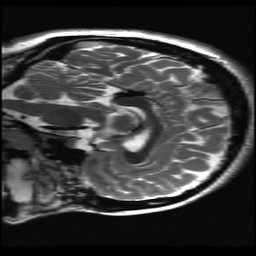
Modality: T2w
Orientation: sagittal
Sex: female
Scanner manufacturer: ge
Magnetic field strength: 3 T
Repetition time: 5 s
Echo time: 0.1007 s